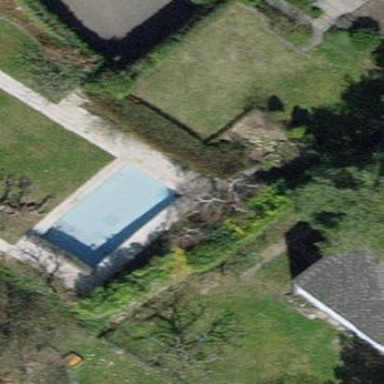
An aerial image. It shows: Swimming pool located in leisure land.